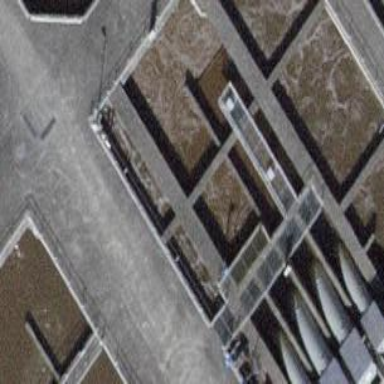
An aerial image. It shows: Sewage reservoir.